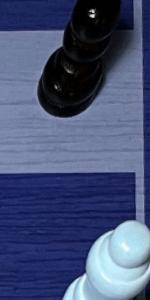
Label: Empty